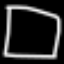
Label: square